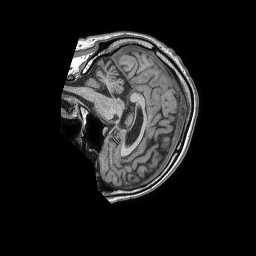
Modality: T1w
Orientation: sagittal
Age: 68
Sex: male
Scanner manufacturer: philips
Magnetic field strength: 1.5 T
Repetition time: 0.007835 s
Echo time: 0.003672 s